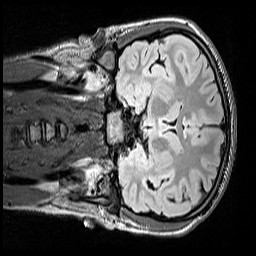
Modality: FLAIR
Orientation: coronal
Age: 12
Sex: female
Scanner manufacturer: siemens
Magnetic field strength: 3 T
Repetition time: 5 s
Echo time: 0.388 s